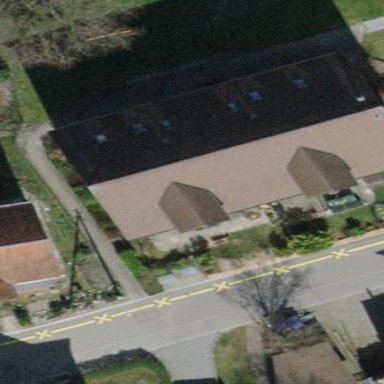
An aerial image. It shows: Building with tiled roof.